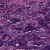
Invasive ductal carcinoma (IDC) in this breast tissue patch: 1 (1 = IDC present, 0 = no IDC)